Question: I use 'sympy (ver1.9)'.
I calculate the following expressions((1)~(4)) by 'sympy.simplify()'.
All of them are expected to be identical to 1 analytically.
but (4) did not return 1, and the expression isn't simplified.

Why does this happen?
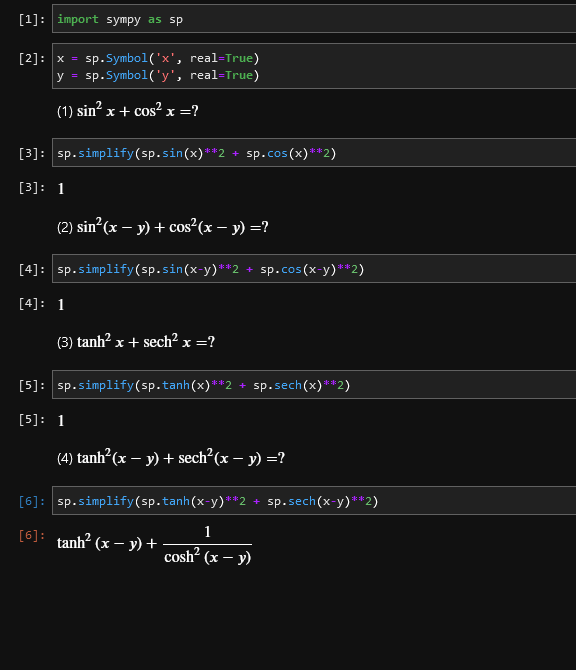
Answer: Try rewriting to 'exp' and then simplifying:
'''
>>> eq=tanh(x-y)**2 + sech(x-y)**2
>>> eq.rewrite(exp).simplify()
1
'''
or use the function to rewrite hyperbolics to trigonometric functions before simplifying, e.g. with fu:
'''
>>> from sympy.simplify.fu import hyper_as_trig
>>> e,f=hyper_as_trig(eq)
>>> f(fu(e))
1
'''
See also 'hyper_as_trig' in simplify/fu.py.